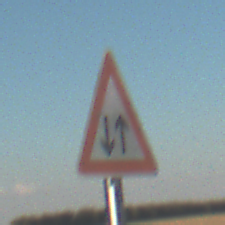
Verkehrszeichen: Gegenverkehr
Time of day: SunriseSunset
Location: Outdoor (Nature)
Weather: Clear
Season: NotSpecified
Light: Natural